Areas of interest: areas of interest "Shengxin Tennis Court"
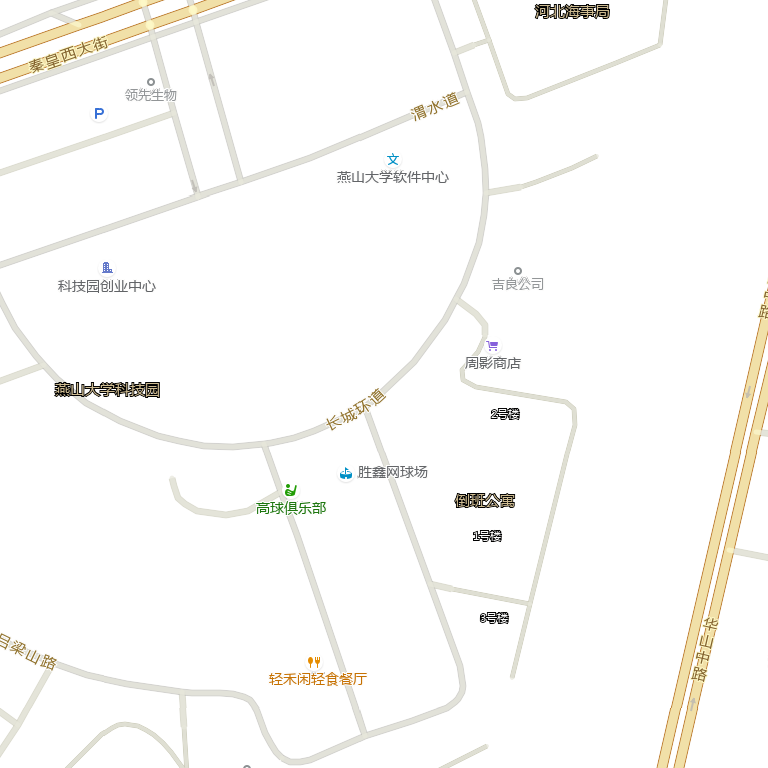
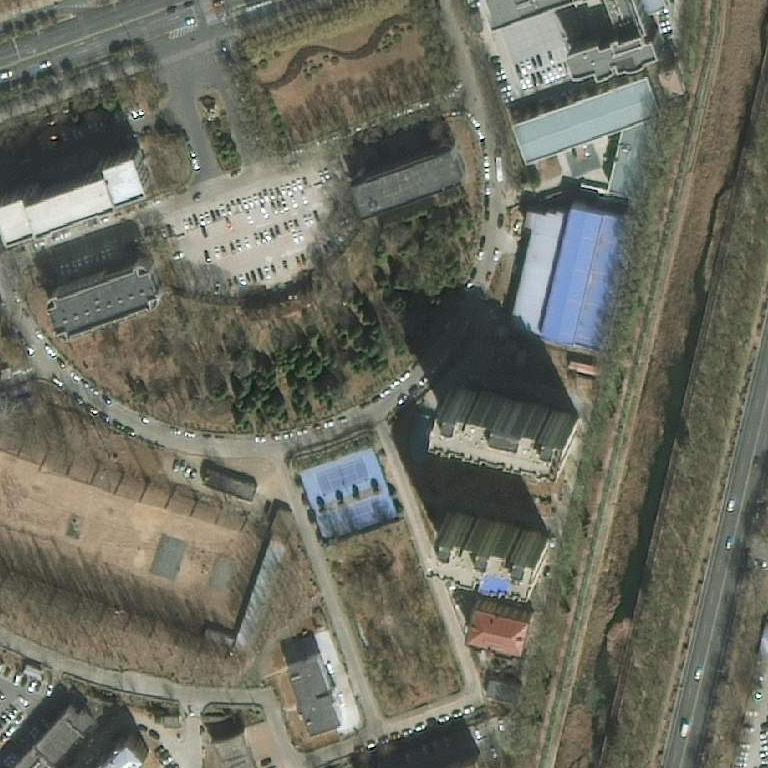